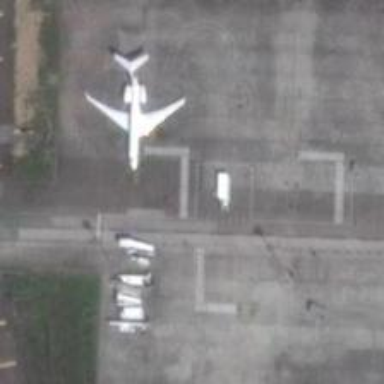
The plane is parked at the open space of the airport .